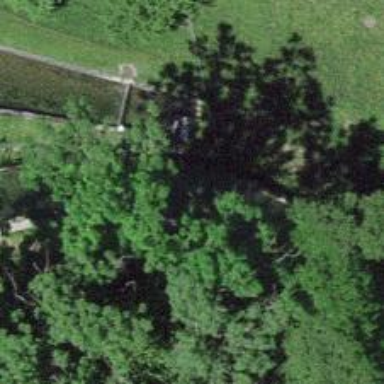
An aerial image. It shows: Aqueduct bridge over canal.